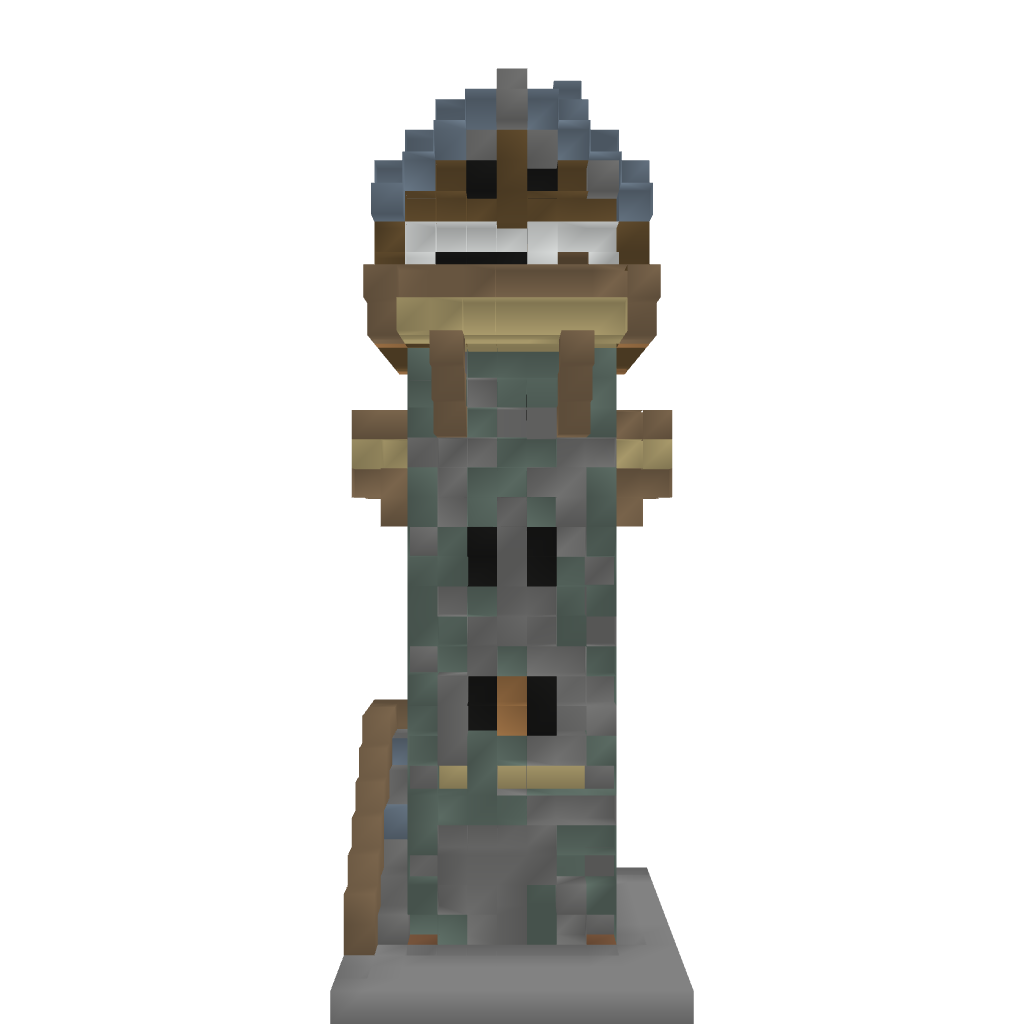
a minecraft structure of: watch tower